Interaction volume radius: 5 \u00c5
Interaction volume height: 15 \u00c5
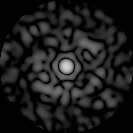
Disorder parameter: 0.804